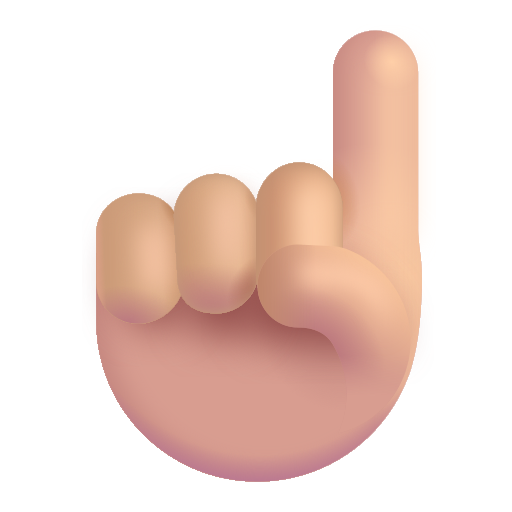
index pointing up color  light